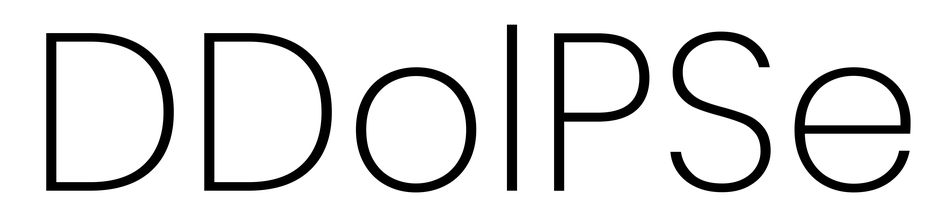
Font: Poppins-ExtraLight